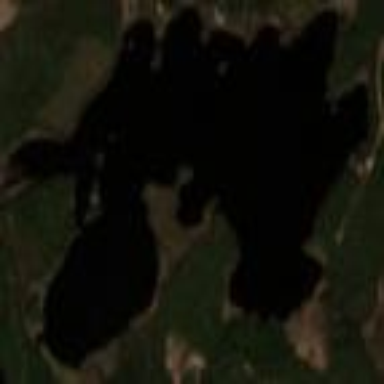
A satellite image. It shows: Serene lake.